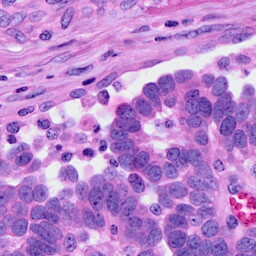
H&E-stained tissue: Ovarian